Platform: macOS
Application: Chrome
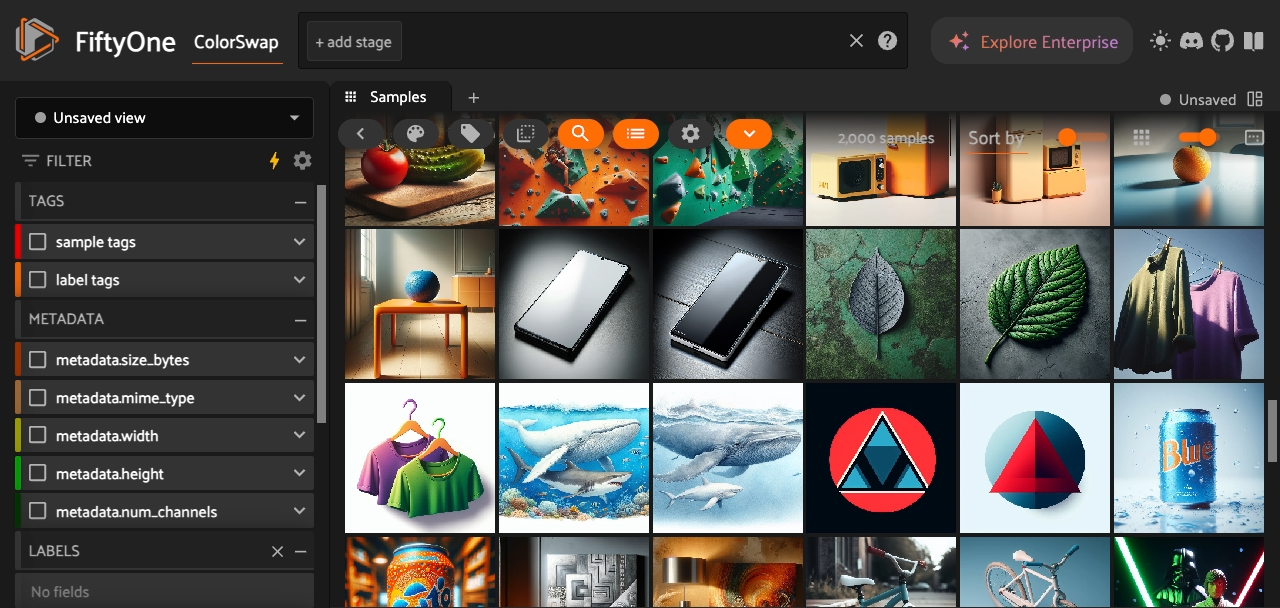
task_description: Show available filter options for metadata.size_bytes located in the metadata group of the sidebar
action_type: click
element_info: Icon
steps_since_start: 1